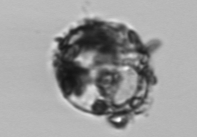
Label: Thalassiosira_TAG_external_detritus